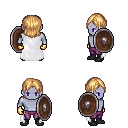
a pixel art fantasy rpg character, male body template, dark elf, purple skin, white cape, magenta pants, light blonde long bangs hairstyle, gold gloves, black shoes, shield, four views (front, back, left, right), 2x2 character sprite sheet, small pixel art, hard edges, no anti-aliasing